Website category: book
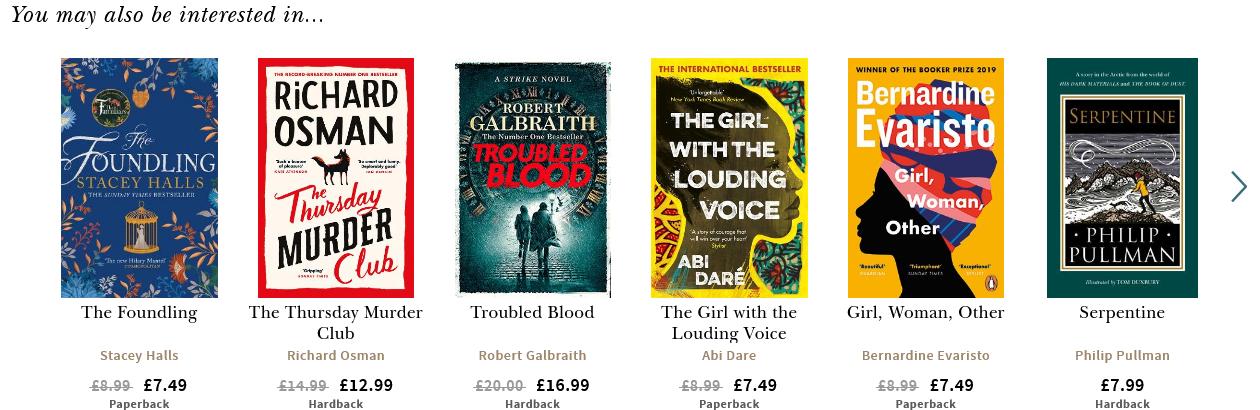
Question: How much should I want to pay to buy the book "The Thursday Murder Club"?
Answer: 12.99

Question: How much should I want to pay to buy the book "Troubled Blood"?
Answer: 16.99

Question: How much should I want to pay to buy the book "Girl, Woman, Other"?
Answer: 7.49

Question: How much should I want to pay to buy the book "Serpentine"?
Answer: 7.99

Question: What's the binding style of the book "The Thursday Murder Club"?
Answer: Hardback

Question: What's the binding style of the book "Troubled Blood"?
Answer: Hardback

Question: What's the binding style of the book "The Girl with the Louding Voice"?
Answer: Paperback

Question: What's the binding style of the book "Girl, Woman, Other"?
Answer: Paperback

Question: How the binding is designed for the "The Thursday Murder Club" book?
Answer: Hardback

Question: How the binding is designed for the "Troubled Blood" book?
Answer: Hardback

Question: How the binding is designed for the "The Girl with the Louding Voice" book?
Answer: Paperback

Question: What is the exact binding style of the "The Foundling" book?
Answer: Paperback

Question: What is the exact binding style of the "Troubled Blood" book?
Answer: Hardback

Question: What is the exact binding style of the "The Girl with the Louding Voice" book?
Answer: Paperback

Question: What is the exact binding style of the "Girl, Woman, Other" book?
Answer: Paperback

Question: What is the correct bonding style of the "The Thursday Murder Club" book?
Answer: Hardback

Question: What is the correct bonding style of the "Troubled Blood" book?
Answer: Hardback

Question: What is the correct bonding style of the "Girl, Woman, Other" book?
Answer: Paperback

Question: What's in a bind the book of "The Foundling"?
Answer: Paperback

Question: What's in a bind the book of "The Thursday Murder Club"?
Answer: Hardback

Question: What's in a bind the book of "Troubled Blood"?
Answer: Hardback

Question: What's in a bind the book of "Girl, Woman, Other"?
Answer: Paperback

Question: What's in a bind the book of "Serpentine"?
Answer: Hardback

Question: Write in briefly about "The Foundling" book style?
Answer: Paperback

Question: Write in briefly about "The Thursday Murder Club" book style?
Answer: Hardback

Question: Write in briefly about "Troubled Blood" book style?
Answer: Hardback

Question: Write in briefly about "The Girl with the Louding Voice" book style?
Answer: Paperback

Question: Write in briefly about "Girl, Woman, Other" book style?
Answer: Paperback

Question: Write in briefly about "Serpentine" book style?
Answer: Hardback

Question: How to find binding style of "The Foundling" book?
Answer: Paperback

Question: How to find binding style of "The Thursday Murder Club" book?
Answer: Hardback

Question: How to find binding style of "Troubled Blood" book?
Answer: Hardback

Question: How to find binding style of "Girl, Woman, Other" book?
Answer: Paperback

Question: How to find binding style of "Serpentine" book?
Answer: Hardback